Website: walmart
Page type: cart
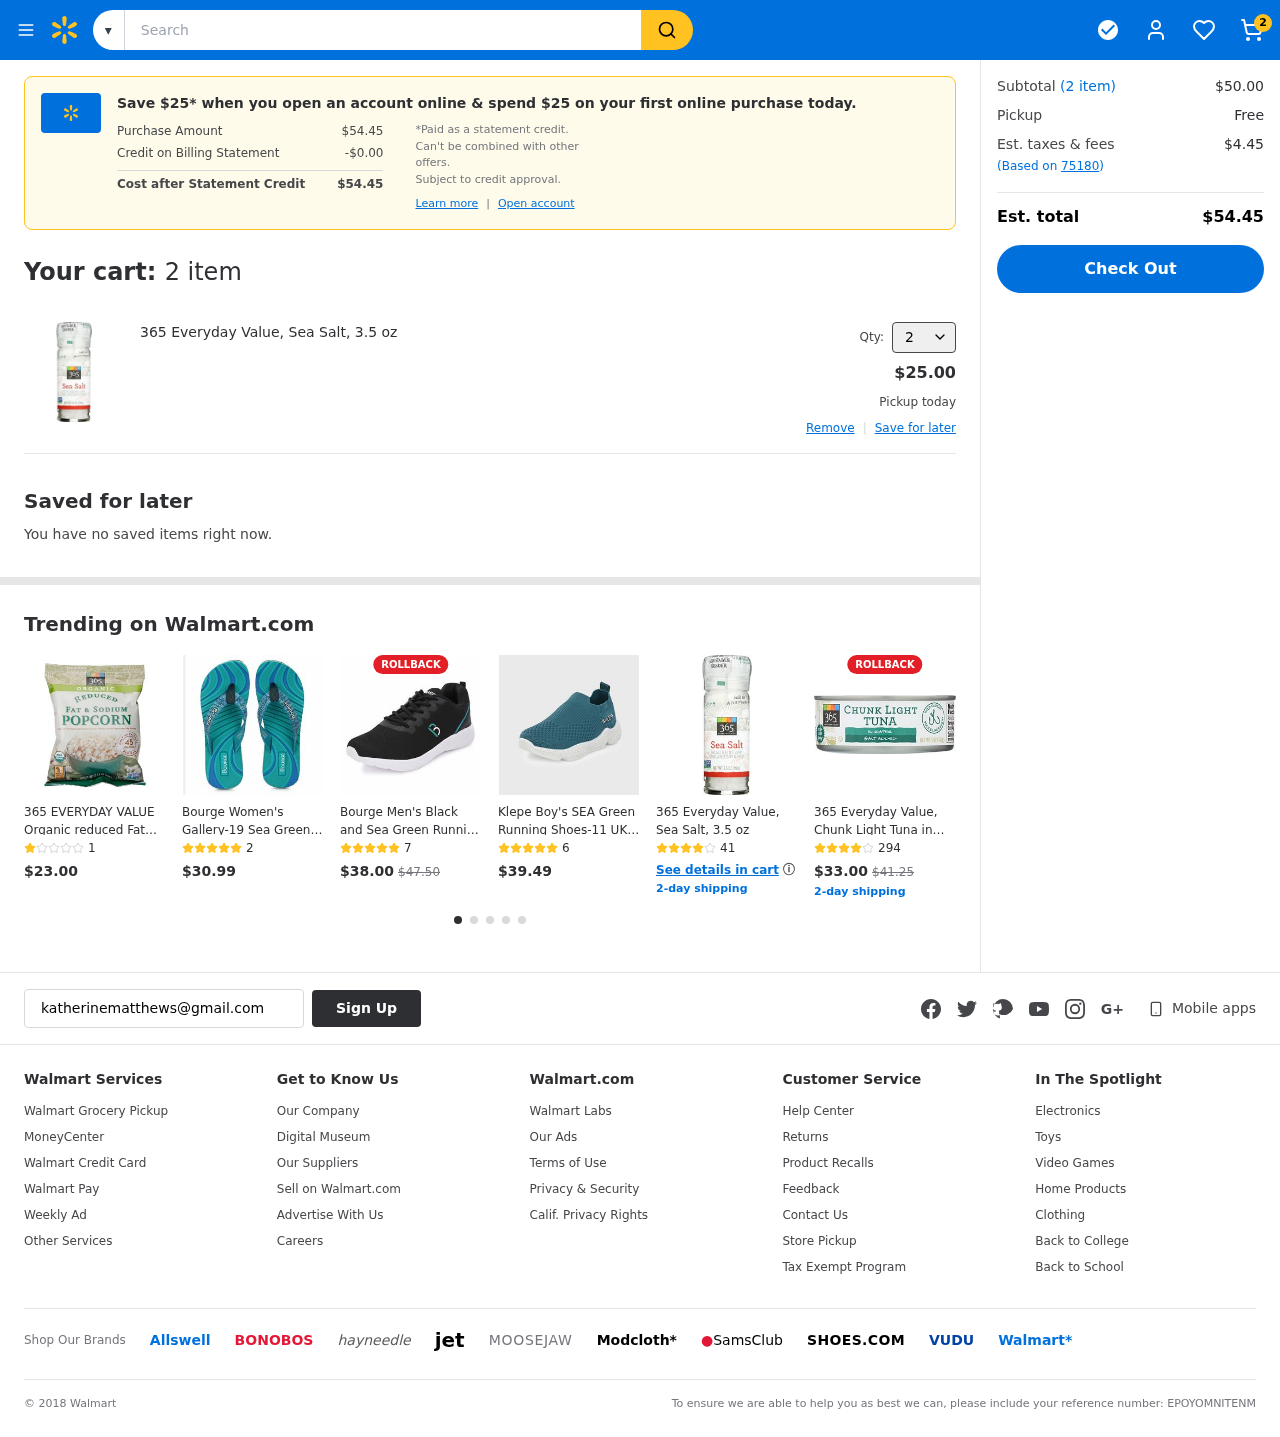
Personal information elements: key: PII_EMAIL
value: katherinematthews@gmail.com
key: PII_POSTCODE
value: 75180
Product elements: key: PRODUCT1_NAME
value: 365 Everyday Value, Sea Salt, 3.5 oz
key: PRODUCT1_PRICE
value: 25
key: PRODUCT1_QUANTITY
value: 2
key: PRODUCT2_NAME
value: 365 EVERYDAY VALUE Organic reduced Fat Low Salt Popcorn, 0.35 OZ
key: PRODUCT2_NUM_RATINGS
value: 1
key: PRODUCT2_PRICE
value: $23.00
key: PRODUCT3_NAME
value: Bourge Women's Gallery-19 Sea Green and Navy Flip Flops-4 UK (36 EU) (5 US) (Gallery-19-04)
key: PRODUCT3_NUM_RATINGS
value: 2
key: PRODUCT3_PRICE
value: $30.99
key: PRODUCT4_NAME
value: Bourge Men's Black and Sea Green Running Shoes-7 UK (41 EU) (8 US) (Loire-279)
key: PRODUCT4_NUM_RATINGS
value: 7
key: PRODUCT4_PRICE
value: $38.00
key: PRODUCT4_ORIGINAL_PRICE
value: $47.50
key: PRODUCT5_NAME
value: Klepe Boy's SEA Green Running Shoes-11 UK (30 EU) (12 Kids US) (KD/KPK-01/GRN)
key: PRODUCT5_NUM_RATINGS
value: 6
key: PRODUCT5_PRICE
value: $39.49
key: PRODUCT6_NAME
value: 365 Everyday Value, Sea Salt, 3.5 oz
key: PRODUCT6_NUM_RATINGS
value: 41
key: PRODUCT7_NAME
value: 365 Everyday Value, Chunk Light Tuna in Water, Salt Added, 5 oz
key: PRODUCT7_NUM_RATINGS
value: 294
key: PRODUCT7_PRICE
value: $33.00
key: PRODUCT7_ORIGINAL_PRICE
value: $41.25
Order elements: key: ORDER_NUM_ITEMS
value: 2
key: ORDER_TOTAL
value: $54.45
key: ORDER_NUM_ITEMS
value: (2 item)
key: ORDER_NUM_ITEMS
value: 2 item
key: ORDER_SUBTOTAL
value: $50.00
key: ORDER_TAX
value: $4.45
Search elements: key: HEADER_SEARCH
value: Search